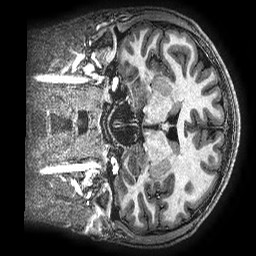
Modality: T1w
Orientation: coronal
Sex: male
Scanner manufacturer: ge
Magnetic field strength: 3 T
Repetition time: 0.00766 s
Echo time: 0.003476 s